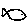
Label: fish